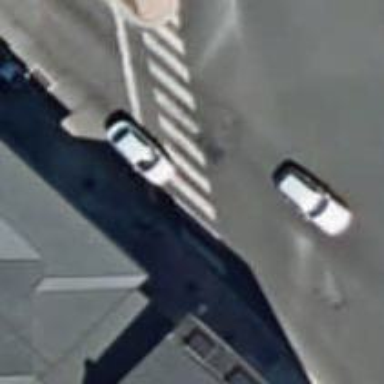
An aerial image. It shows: Crossing with traffic signals.